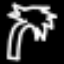
Label: palm tree